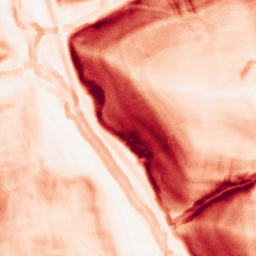
Category: morphological
Decomposition family: morphological_gradient
Decomposition parameters: size: 7
shape: square
Upsampling method: sinc_blackman
Upsampling parameters: scale: 4
kernel_size: 16
Upsampling scale: 4